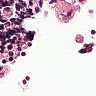
Metastatic tissue present: no